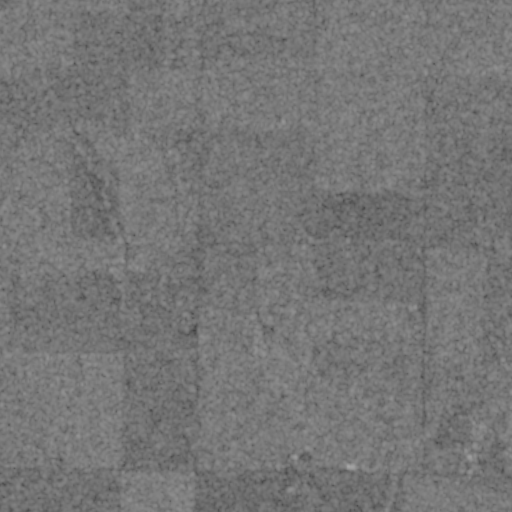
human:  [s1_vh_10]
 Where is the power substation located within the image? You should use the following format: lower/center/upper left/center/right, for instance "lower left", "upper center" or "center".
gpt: The power substation is located in the lower right of the image.
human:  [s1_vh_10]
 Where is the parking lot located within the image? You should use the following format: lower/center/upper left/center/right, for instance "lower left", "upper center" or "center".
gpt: There is no parking lot in the image.

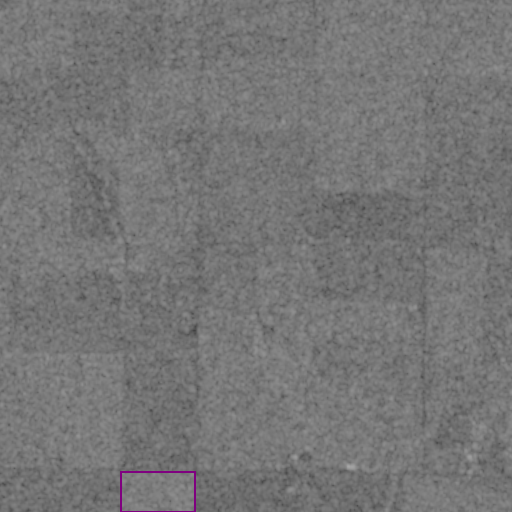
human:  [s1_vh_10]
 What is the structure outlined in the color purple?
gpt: The structure outlined in purple is a crop field.
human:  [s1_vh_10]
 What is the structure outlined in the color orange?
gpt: There is no orange outline.